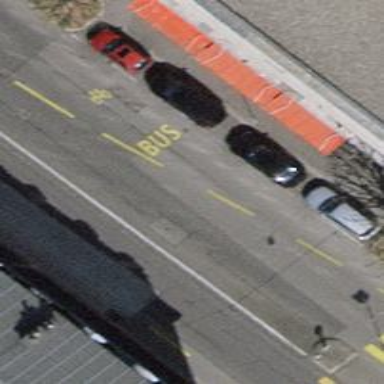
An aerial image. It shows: Bus stop for trolleybuses with designated stop position for public transport.